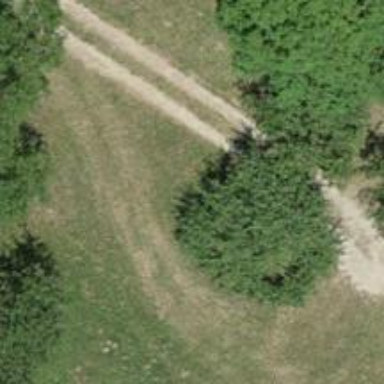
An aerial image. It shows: Deciduous tree with mixed leaves.